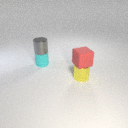
small cyan rubber cylinder to the left of small yellow metal cylinder